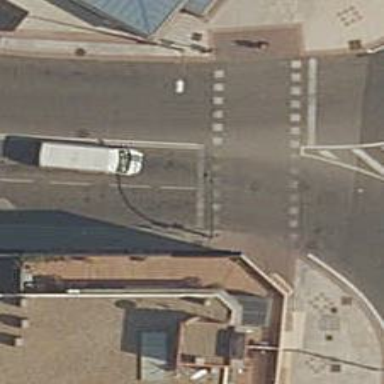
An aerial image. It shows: Road crossing with traffic signals.